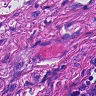
Metastatic tissue present: yes